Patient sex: M
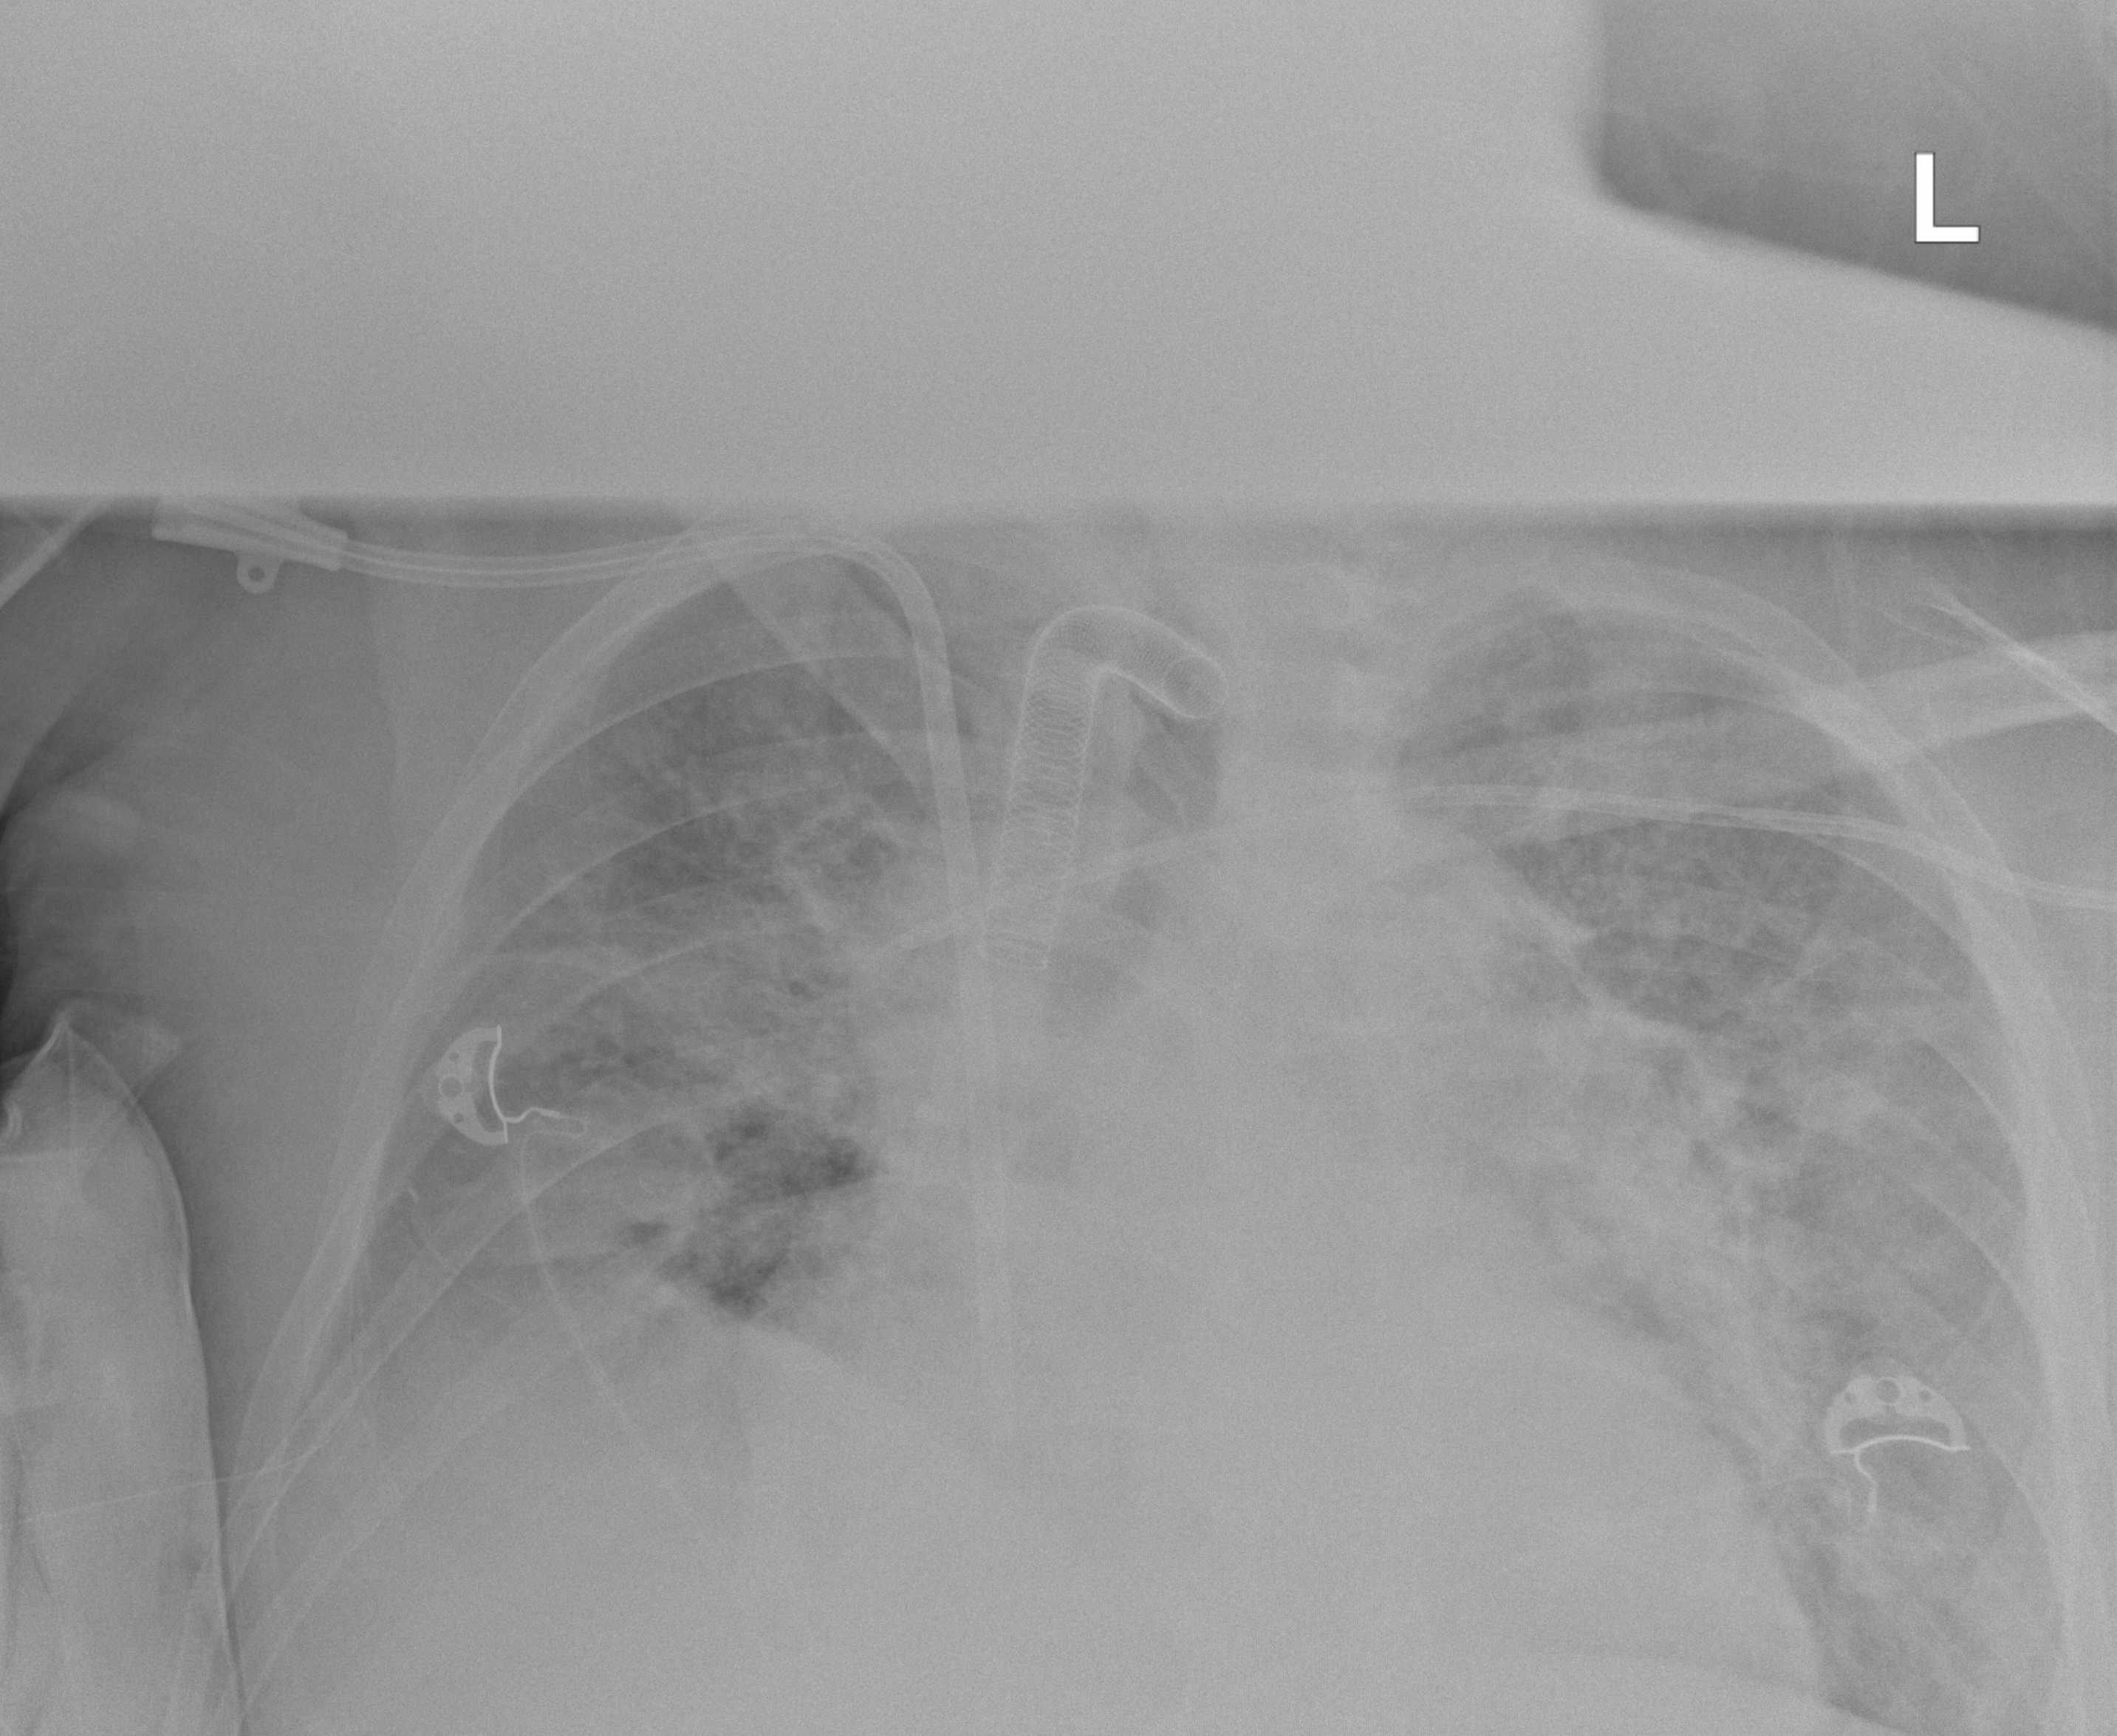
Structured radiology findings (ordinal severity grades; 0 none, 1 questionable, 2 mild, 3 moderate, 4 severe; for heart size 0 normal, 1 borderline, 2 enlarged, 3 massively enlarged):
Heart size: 2
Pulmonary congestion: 3
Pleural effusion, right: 0
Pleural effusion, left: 0
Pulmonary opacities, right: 2
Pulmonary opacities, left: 2
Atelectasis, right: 2
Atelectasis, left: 2